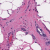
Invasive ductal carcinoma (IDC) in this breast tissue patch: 0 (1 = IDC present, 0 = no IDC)